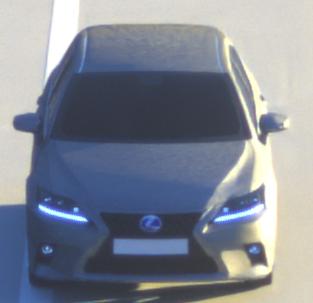
Make: Lexus
Model: CT 200h
Detailed model: CT (A10)
Model produced from: 2014/03
Model produced until: 2017/10
Doors: 5
Color: gray
Road condition: dry road
Daytime: sunrise or sunset
Contrast: medium contrast